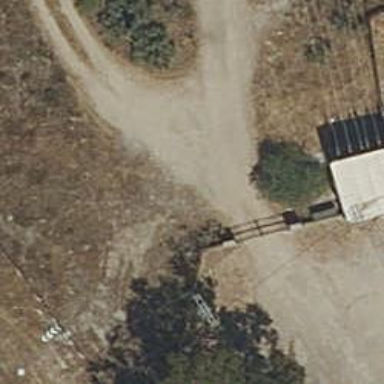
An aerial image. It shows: Fence with chain link type.